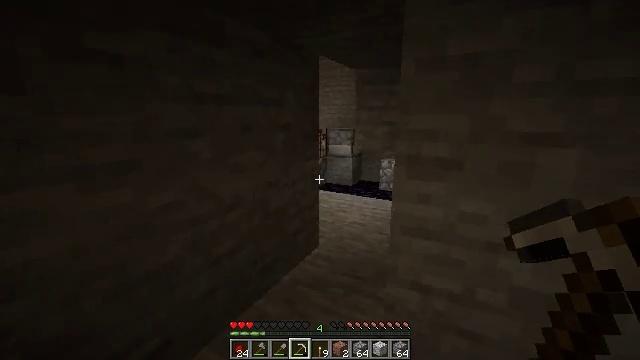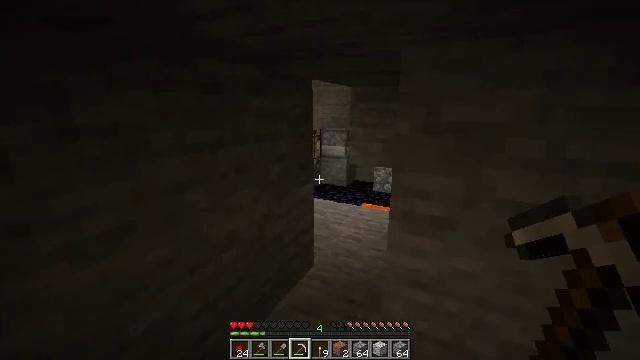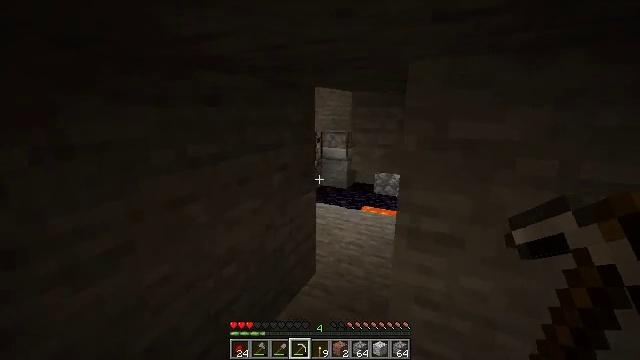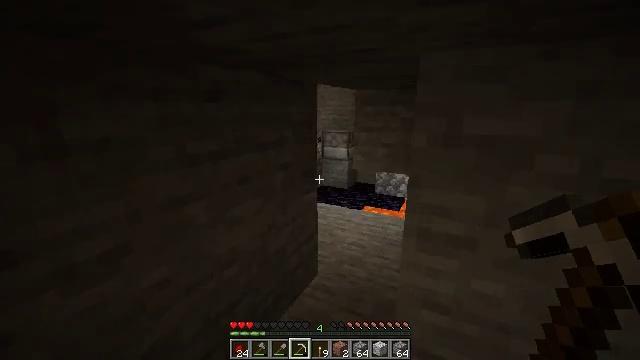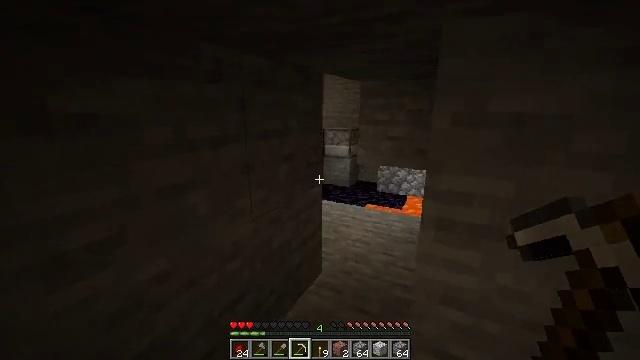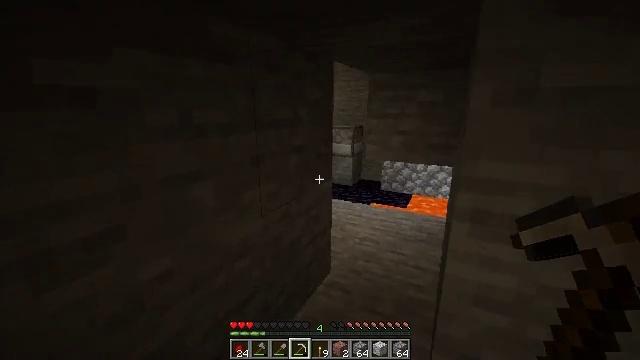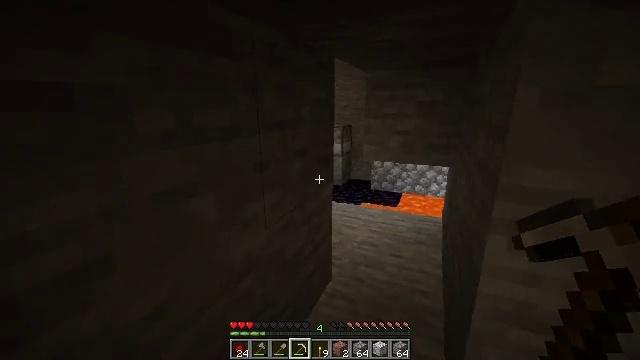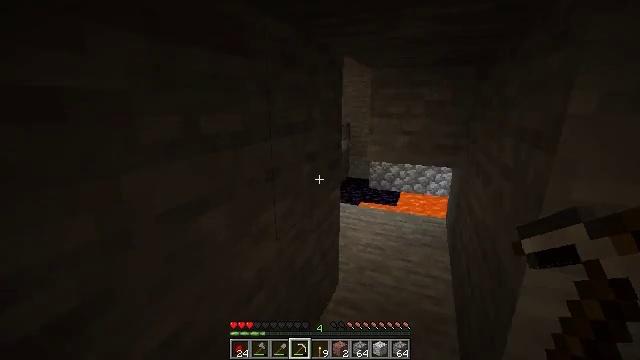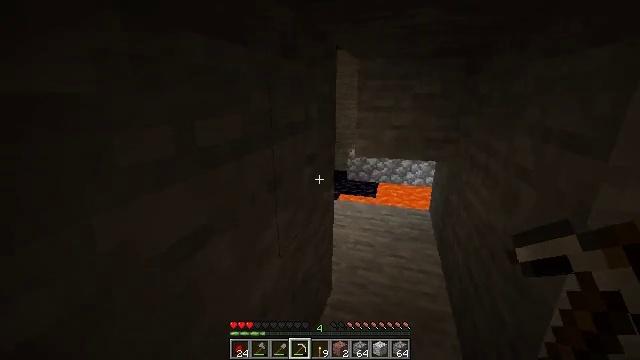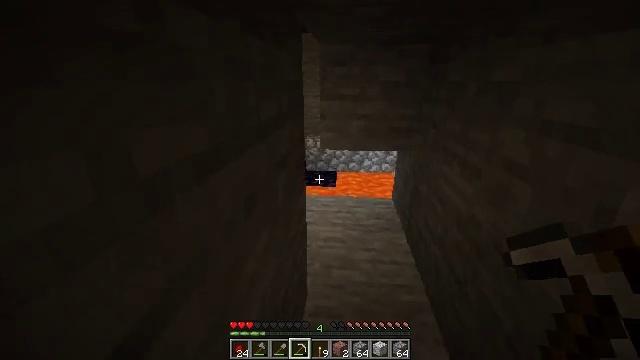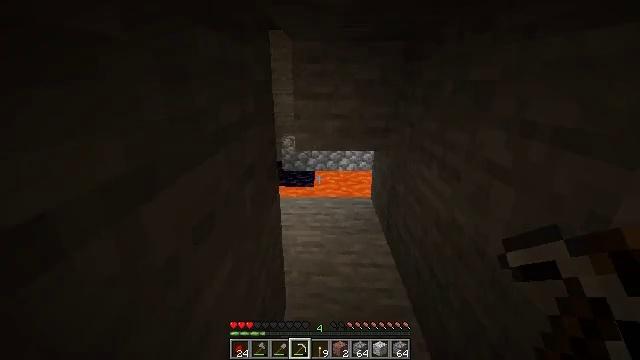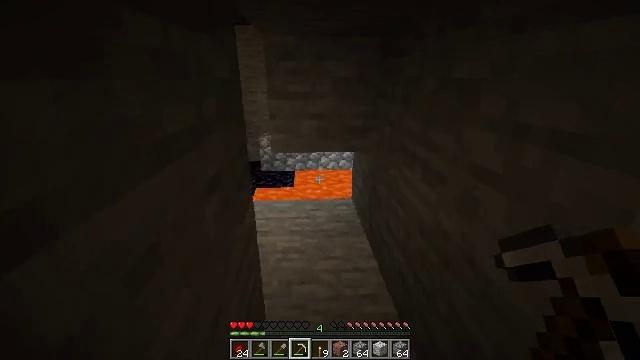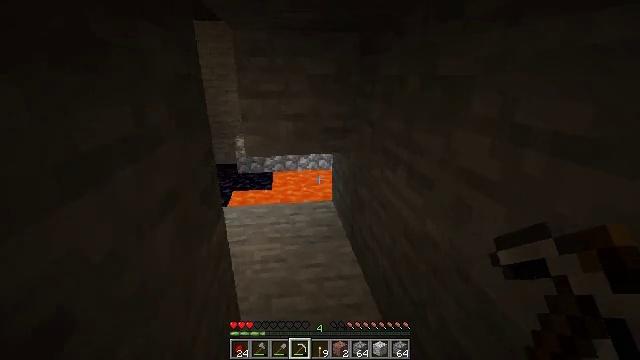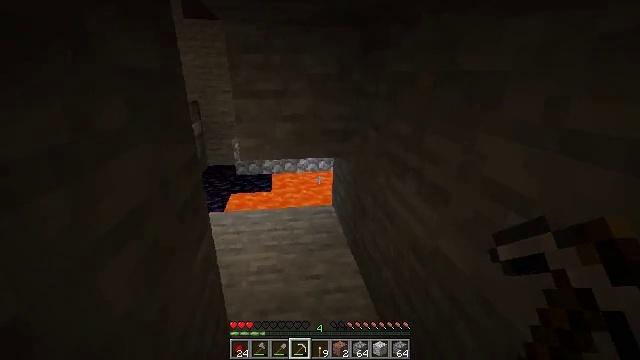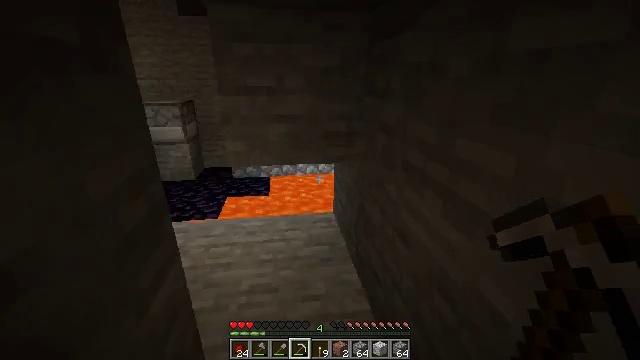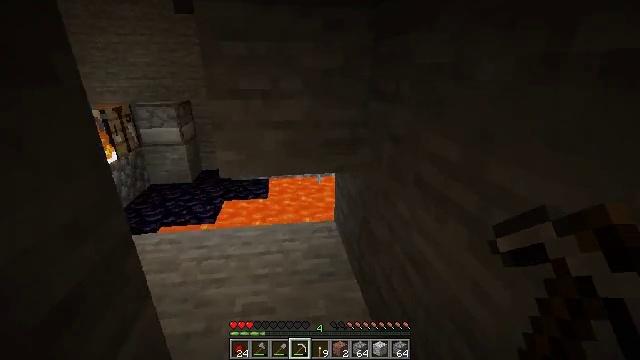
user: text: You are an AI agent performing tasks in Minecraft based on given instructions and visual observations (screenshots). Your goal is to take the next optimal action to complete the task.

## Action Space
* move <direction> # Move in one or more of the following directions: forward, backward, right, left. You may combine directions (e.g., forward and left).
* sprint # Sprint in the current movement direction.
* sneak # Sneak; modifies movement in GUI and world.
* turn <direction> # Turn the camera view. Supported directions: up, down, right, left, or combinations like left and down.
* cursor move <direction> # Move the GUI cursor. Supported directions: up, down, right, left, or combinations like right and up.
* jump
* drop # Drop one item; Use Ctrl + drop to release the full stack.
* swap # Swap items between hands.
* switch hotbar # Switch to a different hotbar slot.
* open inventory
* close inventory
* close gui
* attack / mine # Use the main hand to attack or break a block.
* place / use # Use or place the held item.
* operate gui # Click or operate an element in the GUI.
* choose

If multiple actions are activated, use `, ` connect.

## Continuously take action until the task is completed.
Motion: motion action
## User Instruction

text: Break the fire block.
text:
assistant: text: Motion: move forward and move left, turn right and down, jump
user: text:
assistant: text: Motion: move forward and move left
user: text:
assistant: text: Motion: move forward and move left
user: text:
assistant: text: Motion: move forward and move left
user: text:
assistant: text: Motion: move forward and move left
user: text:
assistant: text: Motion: move forward and move left, turn right
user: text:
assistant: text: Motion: move forward and move left, turn right
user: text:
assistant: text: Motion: move forward and move left, turn right and down
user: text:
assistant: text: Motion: move forward and move left, turn right and down
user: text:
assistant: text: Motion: move forward, turn right
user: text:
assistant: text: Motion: move forward, turn right
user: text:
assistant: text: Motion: move forward, turn right
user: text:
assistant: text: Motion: move forward
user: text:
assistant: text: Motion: move forward
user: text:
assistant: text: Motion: move forward
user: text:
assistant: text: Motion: move forward, turn left
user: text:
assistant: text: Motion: move forward, turn left
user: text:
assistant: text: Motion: move forward, turn left
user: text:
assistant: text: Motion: move forward, turn left
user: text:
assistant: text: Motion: move forward
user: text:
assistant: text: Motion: move forward and move left
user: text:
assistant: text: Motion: move forward and move left, turn right
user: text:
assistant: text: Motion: move forward and move left
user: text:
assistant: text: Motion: move forward and move left, turn right
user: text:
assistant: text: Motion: move forward and move left
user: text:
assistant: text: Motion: move forward and move left
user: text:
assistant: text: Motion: move forward and move left, turn right
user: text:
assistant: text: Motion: move forward and move left
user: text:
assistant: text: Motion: move forward and move left
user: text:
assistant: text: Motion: move left